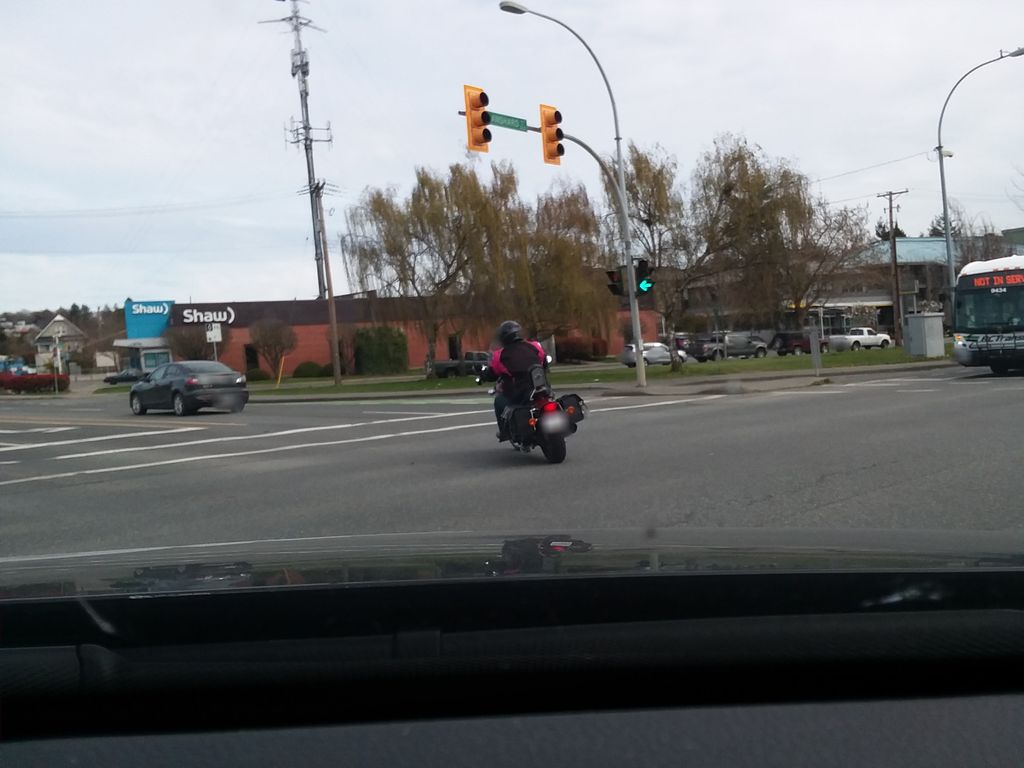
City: victoria